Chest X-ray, PA view. Patient: 31 years old, sex M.
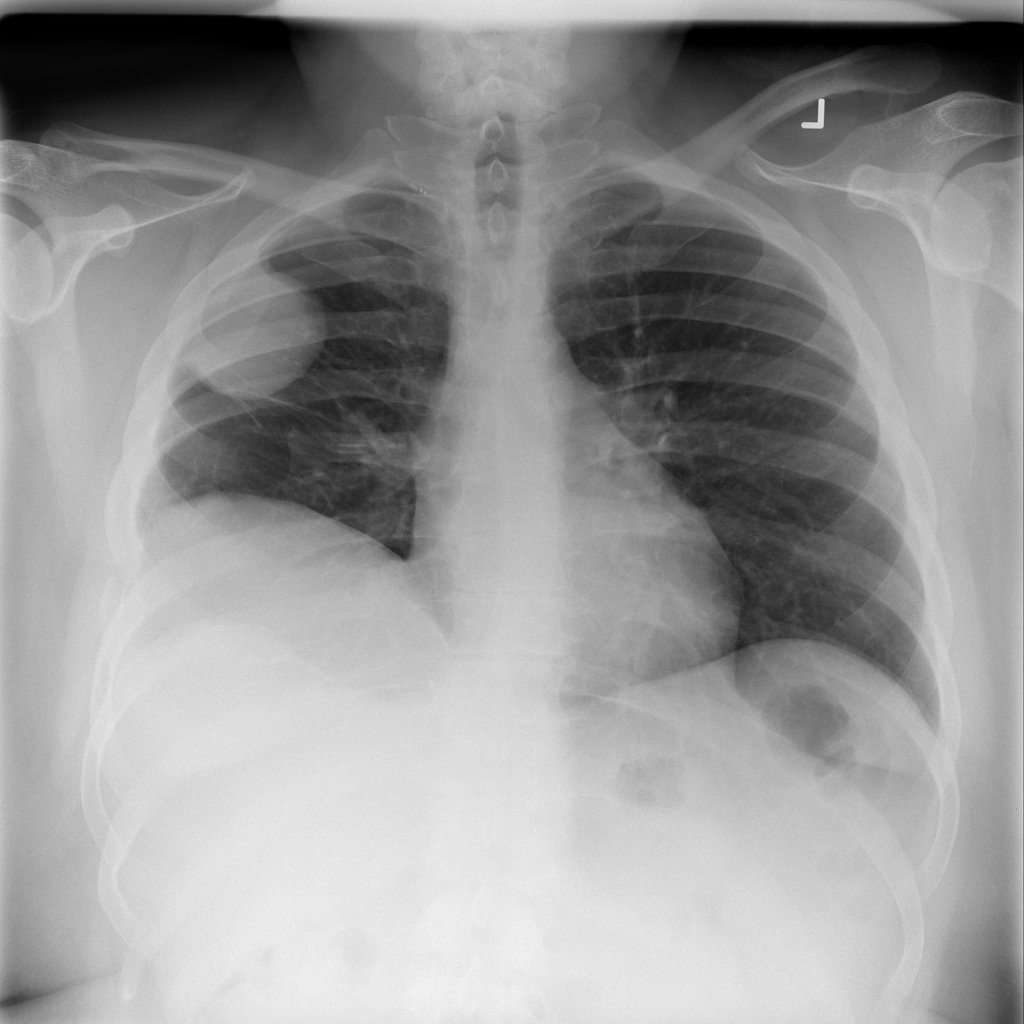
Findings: Mass